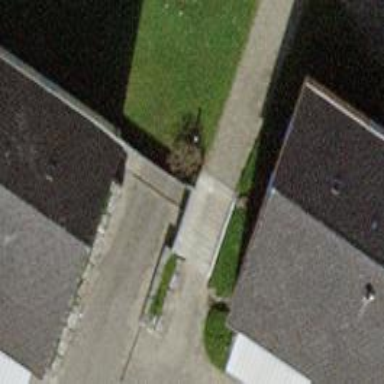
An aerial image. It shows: Concrete steps.